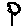
Label: flower